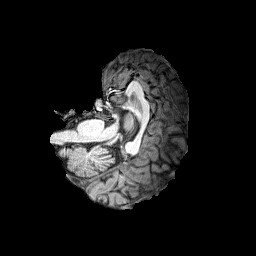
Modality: T1w
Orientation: axial
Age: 24
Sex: male
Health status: healthy